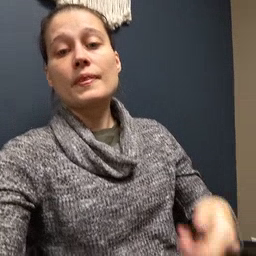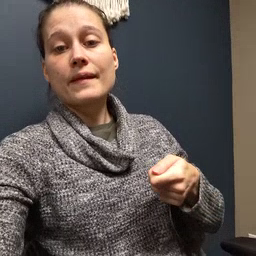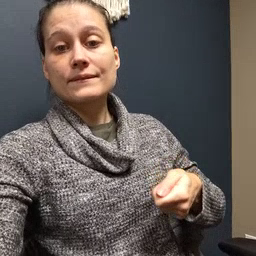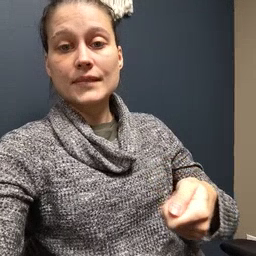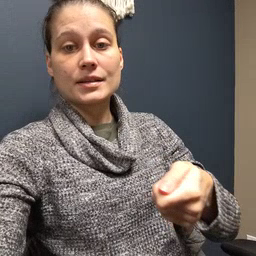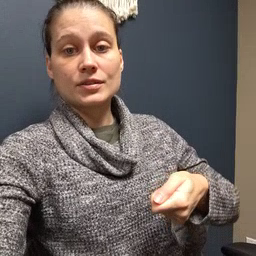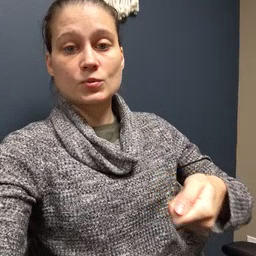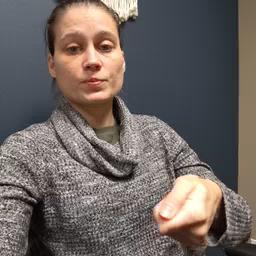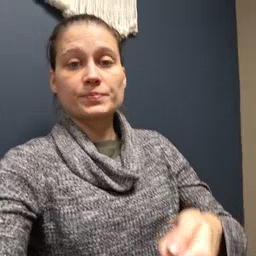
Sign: vacuum